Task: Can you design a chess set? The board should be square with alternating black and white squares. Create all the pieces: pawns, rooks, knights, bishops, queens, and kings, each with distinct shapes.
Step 1538:
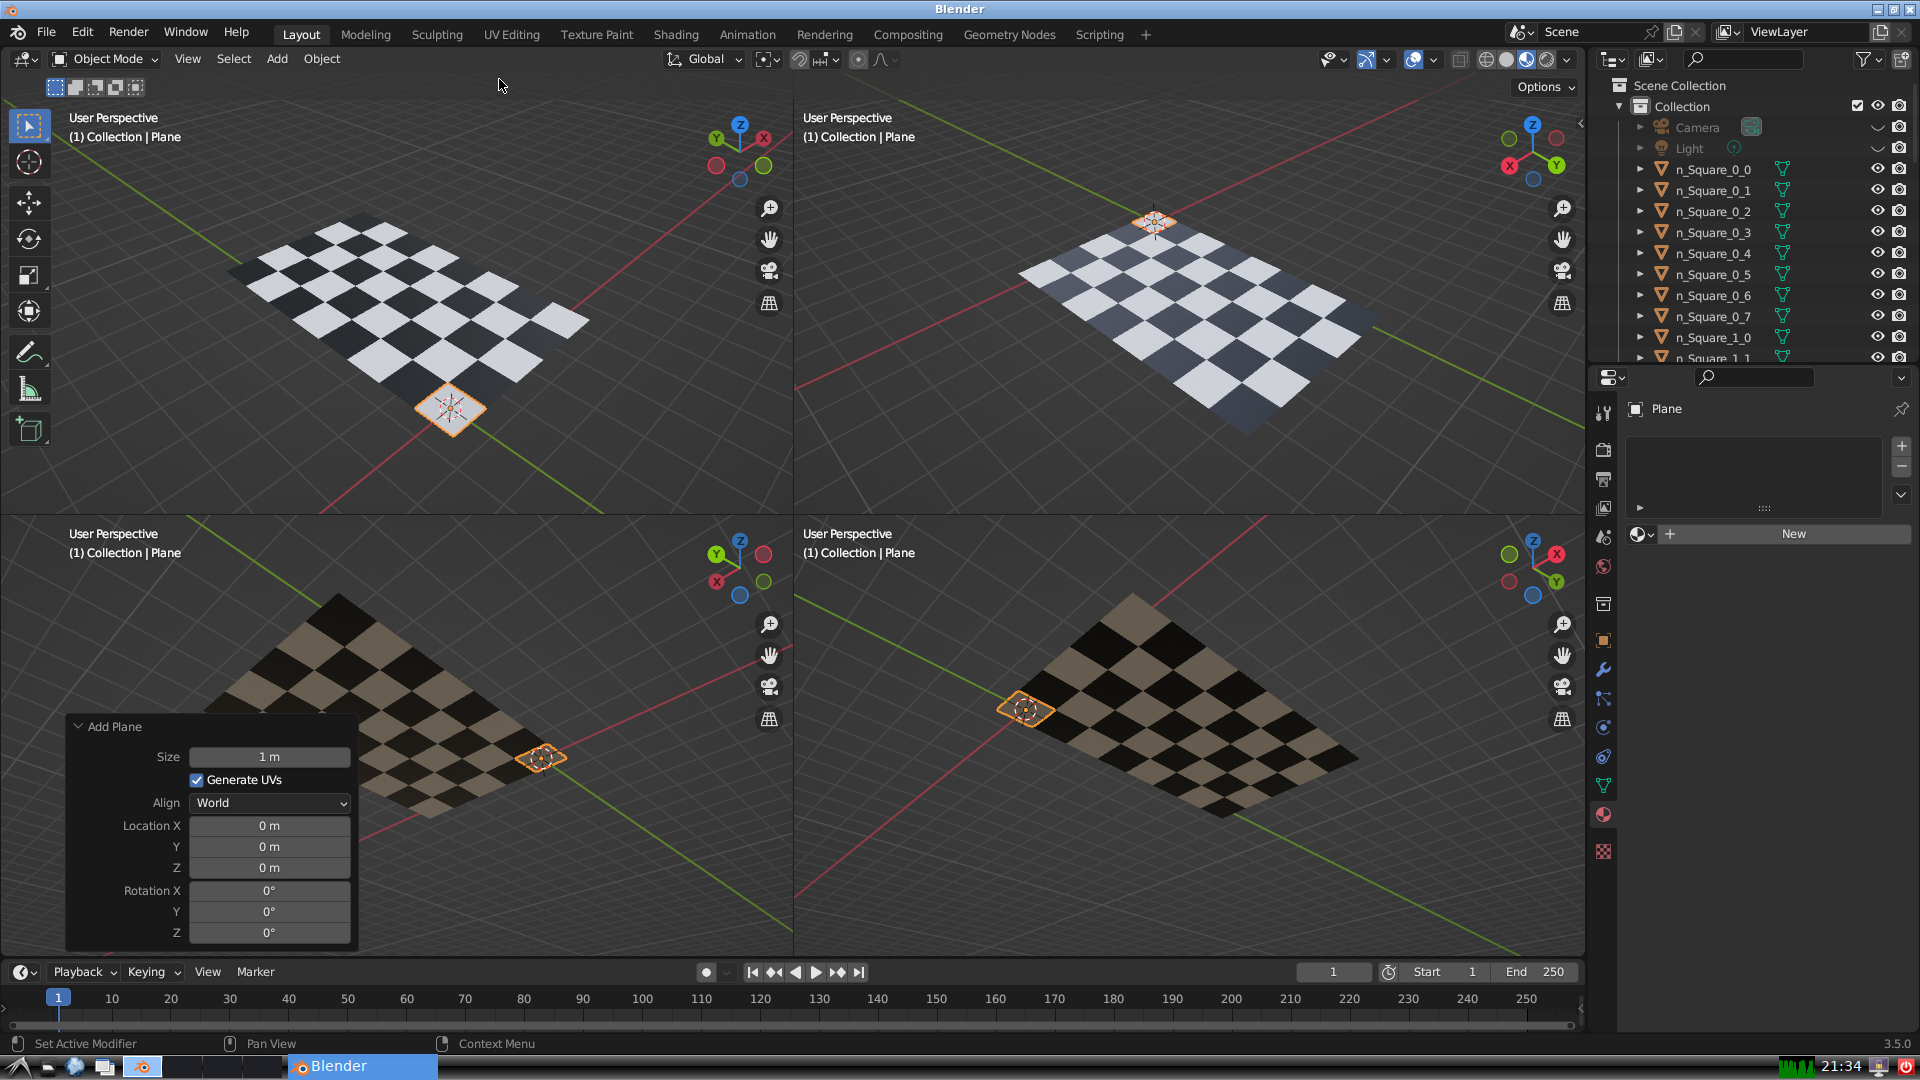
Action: {"mouse_move": [270, 758]}